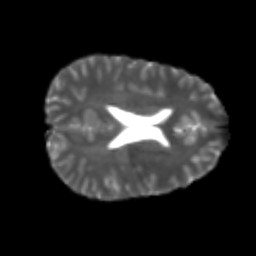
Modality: T2w
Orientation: axial
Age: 22
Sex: male
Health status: healthy
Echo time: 0.074 s